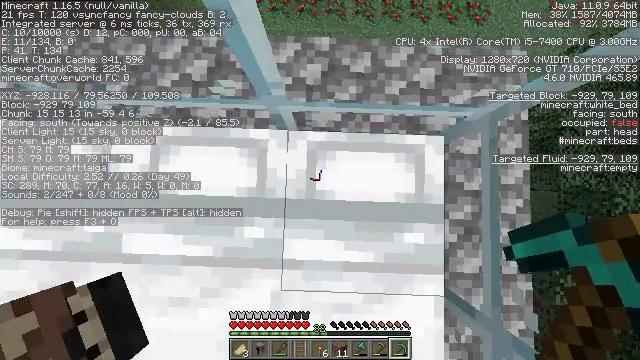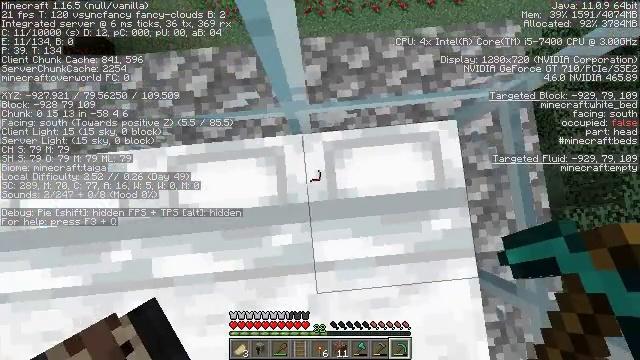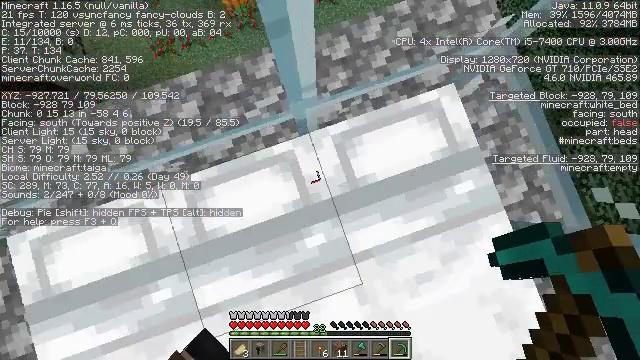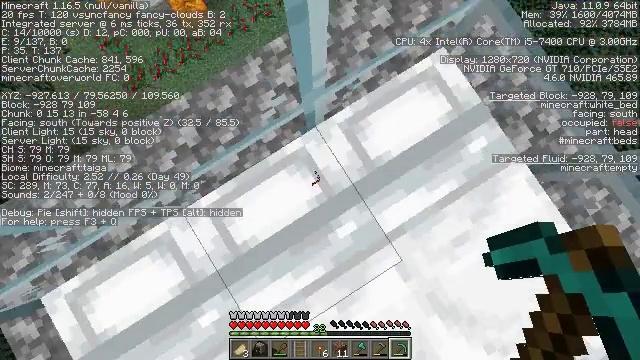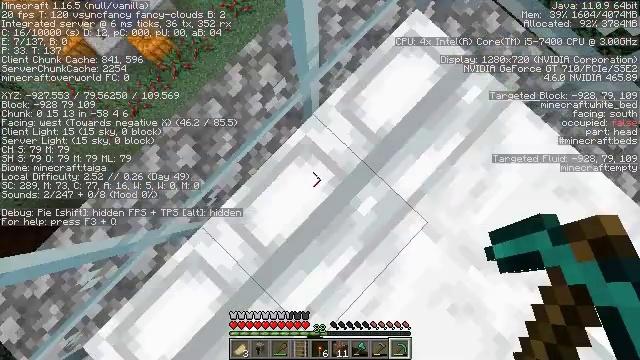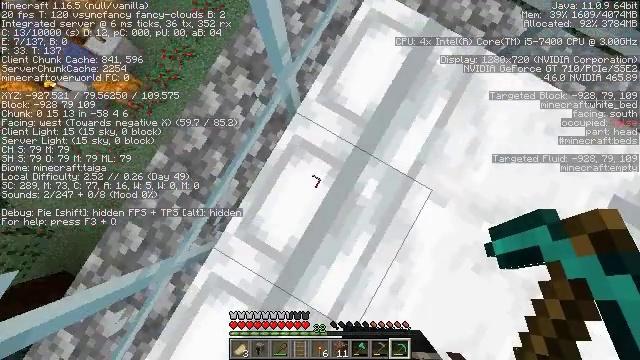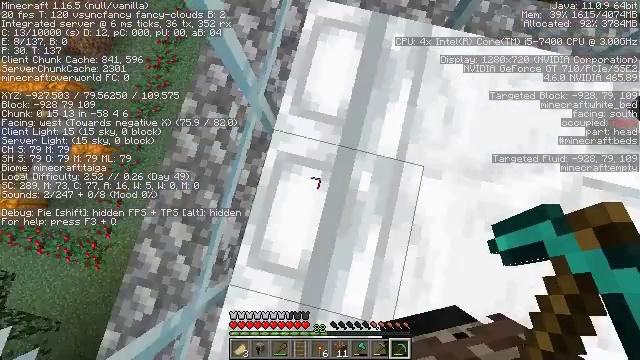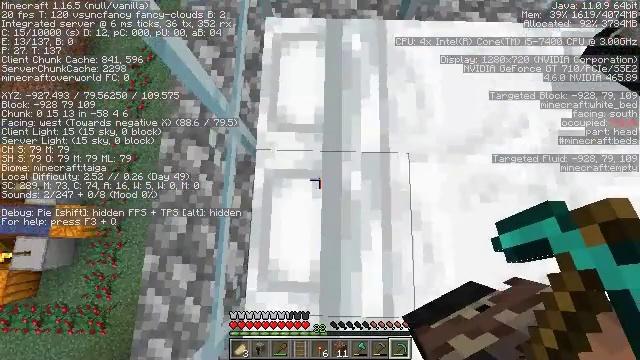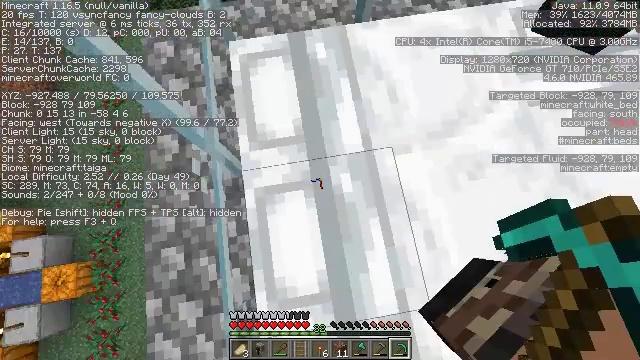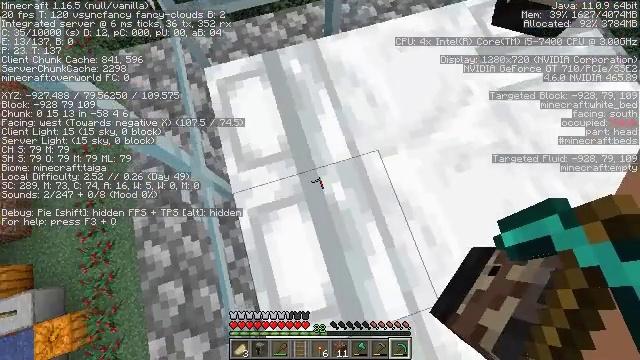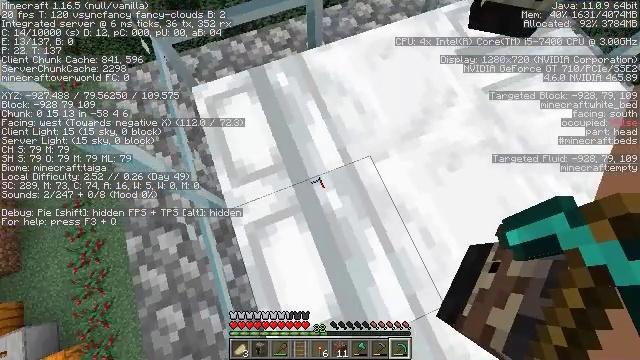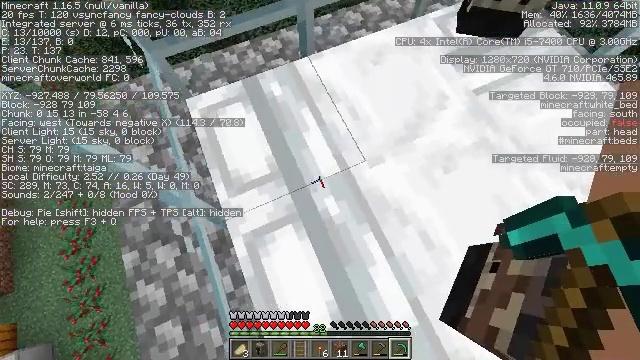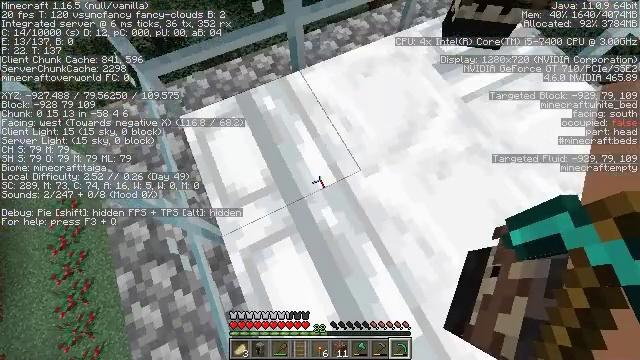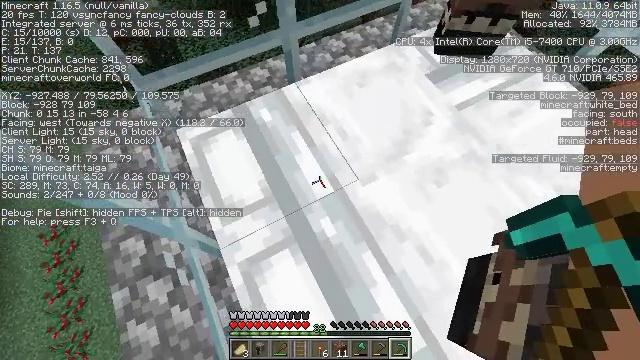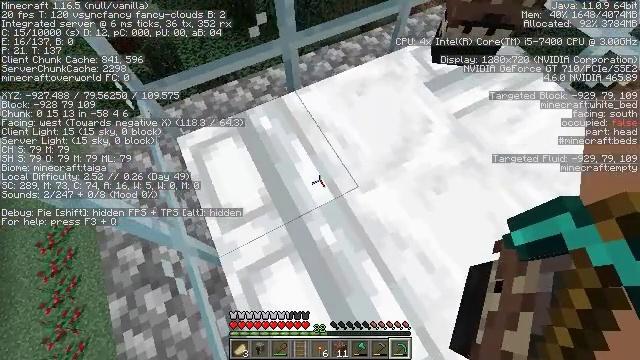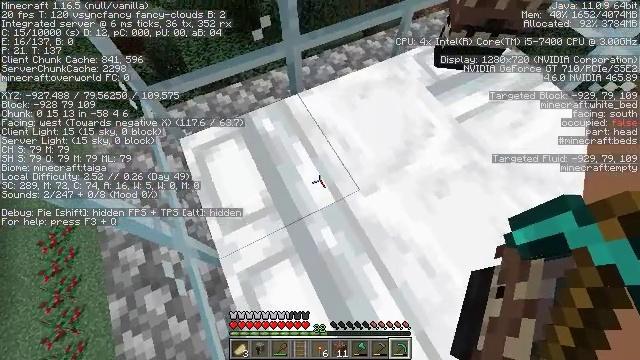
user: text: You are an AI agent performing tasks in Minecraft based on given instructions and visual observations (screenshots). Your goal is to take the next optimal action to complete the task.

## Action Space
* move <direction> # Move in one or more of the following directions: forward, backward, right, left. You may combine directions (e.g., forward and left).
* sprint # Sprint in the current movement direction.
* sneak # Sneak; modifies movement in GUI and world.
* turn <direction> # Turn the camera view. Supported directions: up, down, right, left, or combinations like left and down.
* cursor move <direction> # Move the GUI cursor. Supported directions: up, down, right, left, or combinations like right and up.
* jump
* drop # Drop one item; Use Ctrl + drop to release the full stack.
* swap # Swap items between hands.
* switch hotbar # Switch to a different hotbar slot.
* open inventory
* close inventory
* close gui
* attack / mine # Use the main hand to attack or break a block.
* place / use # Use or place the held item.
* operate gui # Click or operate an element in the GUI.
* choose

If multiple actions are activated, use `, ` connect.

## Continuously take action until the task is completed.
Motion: motion action
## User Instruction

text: Break the white bed to relocate it.
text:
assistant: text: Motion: move left, turn right
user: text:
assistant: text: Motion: move left, turn right
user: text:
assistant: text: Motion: turn right
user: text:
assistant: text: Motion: turn right
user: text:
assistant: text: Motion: turn right
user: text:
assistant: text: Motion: turn right and up
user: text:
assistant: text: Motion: turn right and up
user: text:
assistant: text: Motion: turn right and up
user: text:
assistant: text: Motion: turn right and up
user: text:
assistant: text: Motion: turn right and up
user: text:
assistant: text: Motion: turn right and up
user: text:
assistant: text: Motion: turn right and up
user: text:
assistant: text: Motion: turn right and up
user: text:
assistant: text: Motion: turn up
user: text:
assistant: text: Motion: no_op
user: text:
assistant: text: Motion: turn left
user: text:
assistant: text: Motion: turn left
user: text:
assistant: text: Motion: turn left
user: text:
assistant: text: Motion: no_op
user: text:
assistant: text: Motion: move right, turn left
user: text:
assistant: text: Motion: turn left
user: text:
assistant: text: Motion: turn left
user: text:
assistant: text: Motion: turn left
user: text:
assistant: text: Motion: turn left
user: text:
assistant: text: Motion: turn left
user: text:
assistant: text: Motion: no_op
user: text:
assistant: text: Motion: no_op
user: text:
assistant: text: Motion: no_op
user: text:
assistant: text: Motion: no_op
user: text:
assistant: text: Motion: no_op